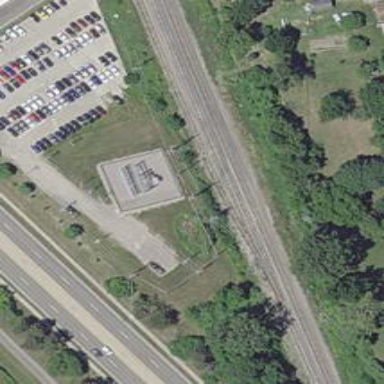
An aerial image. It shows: Railway siding for service.